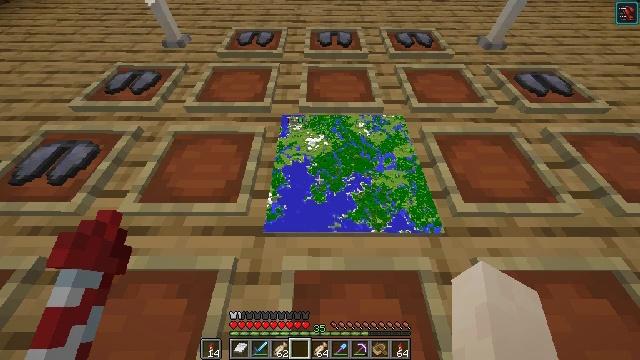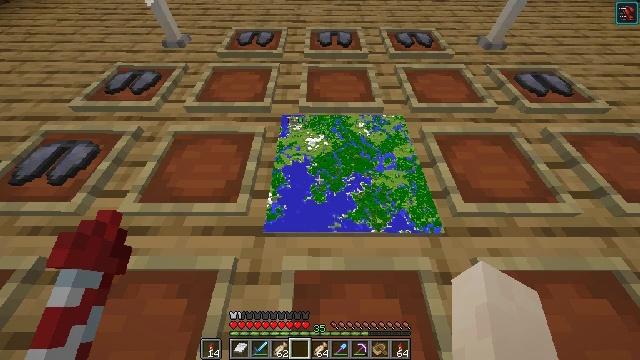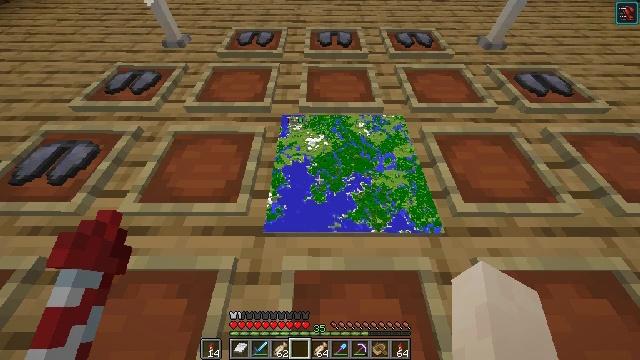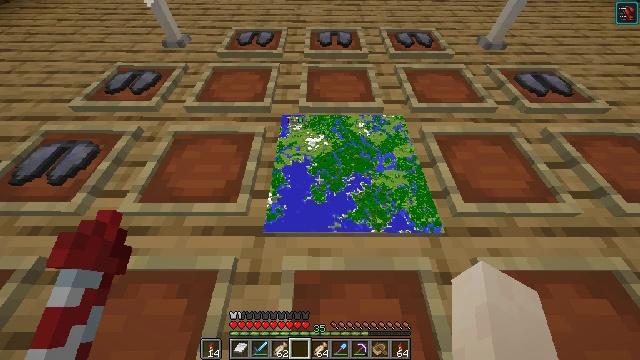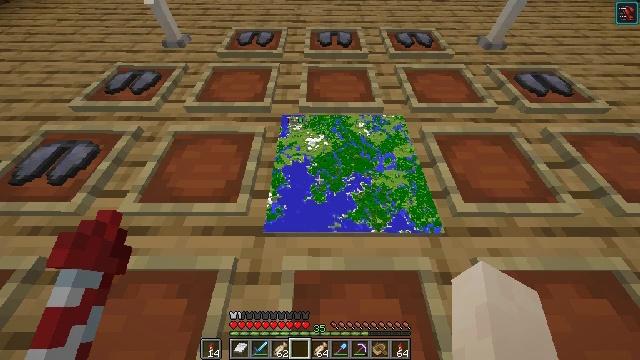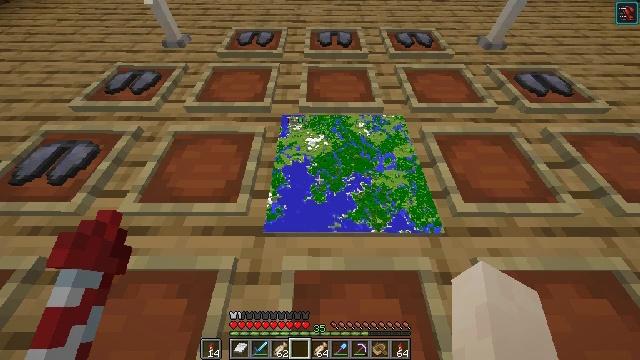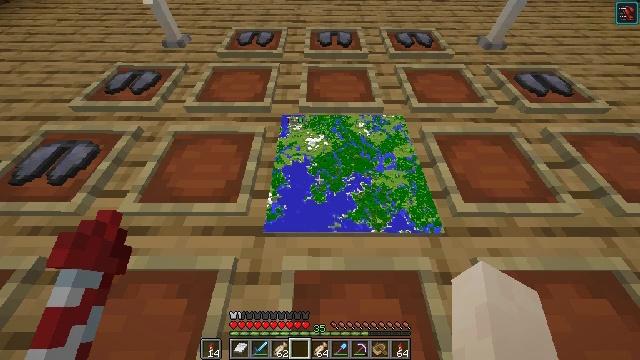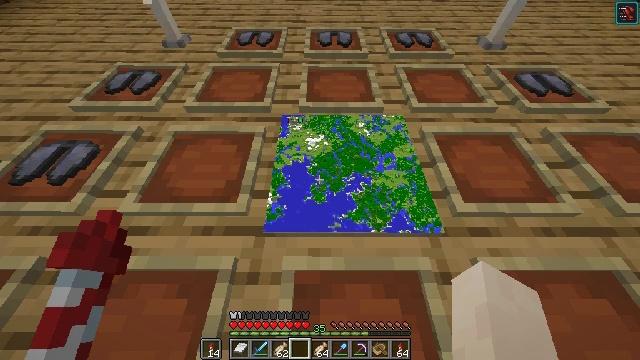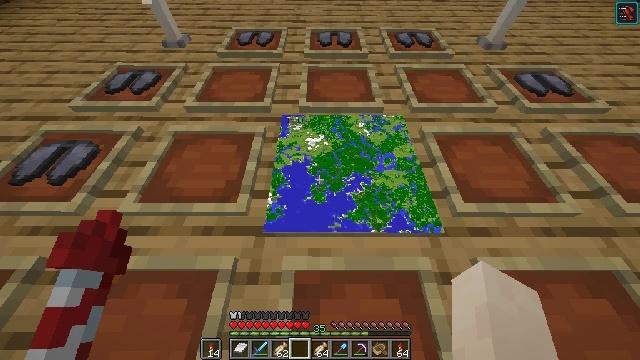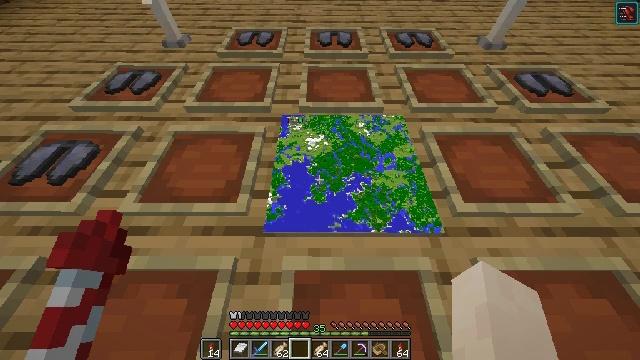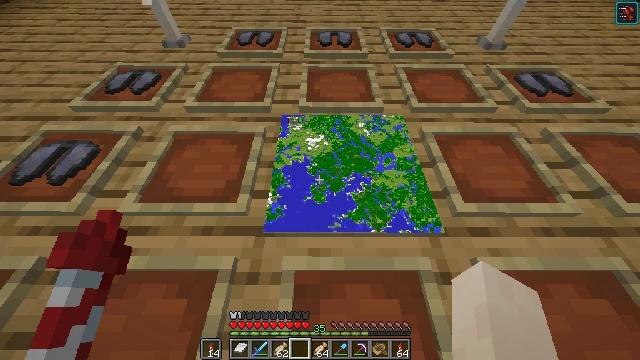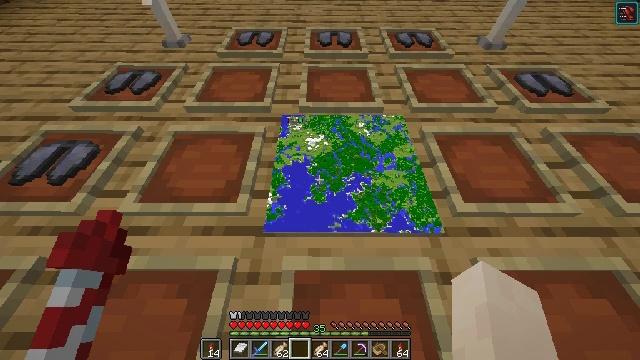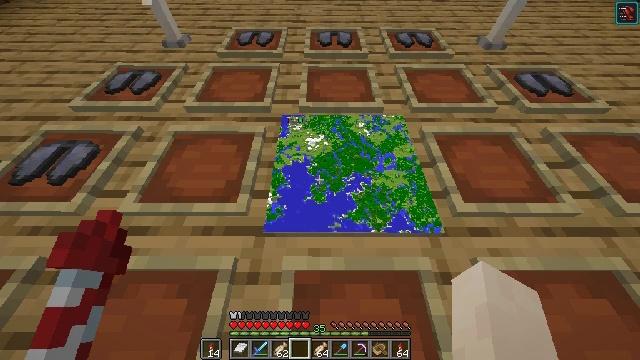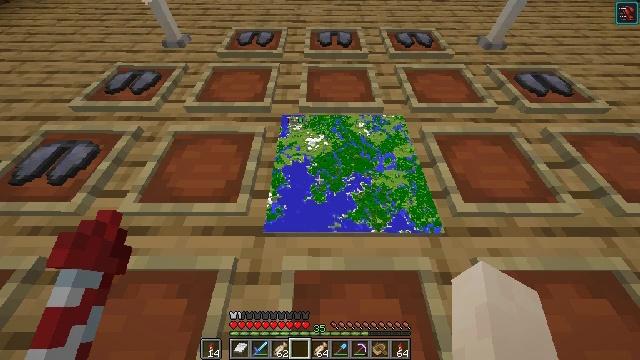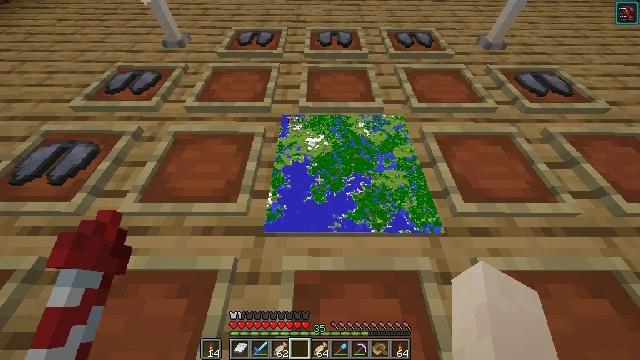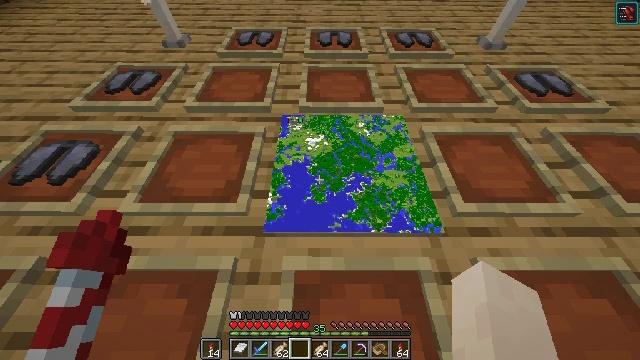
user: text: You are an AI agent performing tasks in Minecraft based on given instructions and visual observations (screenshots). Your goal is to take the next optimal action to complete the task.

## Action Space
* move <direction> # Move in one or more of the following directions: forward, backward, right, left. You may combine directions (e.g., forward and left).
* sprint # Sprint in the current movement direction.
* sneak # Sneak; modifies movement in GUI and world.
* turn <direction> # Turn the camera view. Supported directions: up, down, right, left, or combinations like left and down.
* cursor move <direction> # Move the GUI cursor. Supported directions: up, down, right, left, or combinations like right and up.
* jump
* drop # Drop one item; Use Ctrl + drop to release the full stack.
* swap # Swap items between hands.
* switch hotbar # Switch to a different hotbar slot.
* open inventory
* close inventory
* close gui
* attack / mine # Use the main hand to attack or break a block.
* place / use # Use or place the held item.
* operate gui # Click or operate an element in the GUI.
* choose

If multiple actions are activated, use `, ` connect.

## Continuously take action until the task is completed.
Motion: motion action
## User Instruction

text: To obtain a map, craft it using the right materials on a crafting table.
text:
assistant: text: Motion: no_op
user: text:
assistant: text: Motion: no_op
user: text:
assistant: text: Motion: no_op
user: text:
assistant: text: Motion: no_op
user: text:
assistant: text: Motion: no_op
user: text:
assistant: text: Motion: no_op
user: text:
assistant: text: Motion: no_op
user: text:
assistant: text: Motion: no_op
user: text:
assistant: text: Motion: no_op
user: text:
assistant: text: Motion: no_op
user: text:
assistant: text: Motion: no_op
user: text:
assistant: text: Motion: no_op
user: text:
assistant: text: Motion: no_op
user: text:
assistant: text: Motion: no_op
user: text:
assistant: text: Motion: no_op
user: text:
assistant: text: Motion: no_op
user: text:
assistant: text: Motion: no_op
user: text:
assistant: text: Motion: no_op
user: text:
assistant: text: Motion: no_op
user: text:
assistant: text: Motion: no_op
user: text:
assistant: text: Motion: no_op
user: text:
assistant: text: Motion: no_op
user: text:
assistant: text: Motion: no_op
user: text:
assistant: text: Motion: no_op
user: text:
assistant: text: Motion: no_op
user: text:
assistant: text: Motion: no_op
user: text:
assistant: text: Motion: no_op
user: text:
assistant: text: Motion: no_op
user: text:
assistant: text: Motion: no_op
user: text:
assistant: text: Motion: no_op